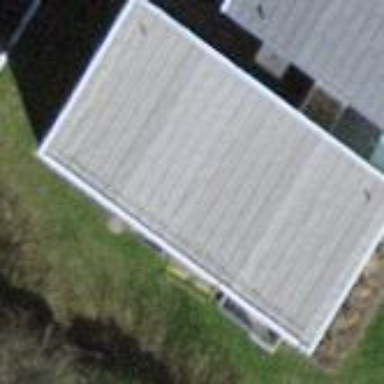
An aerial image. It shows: Semidetached house with skillion roof.